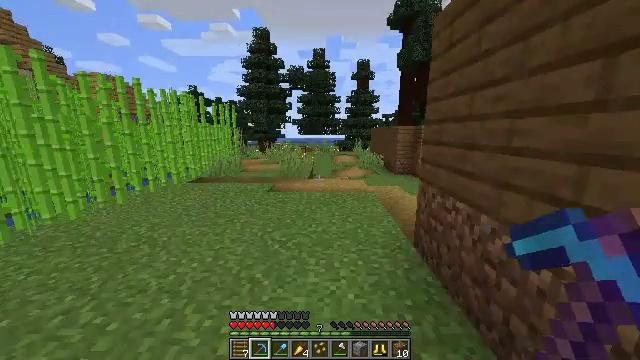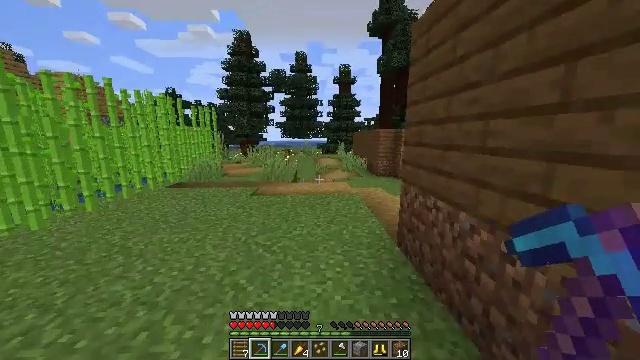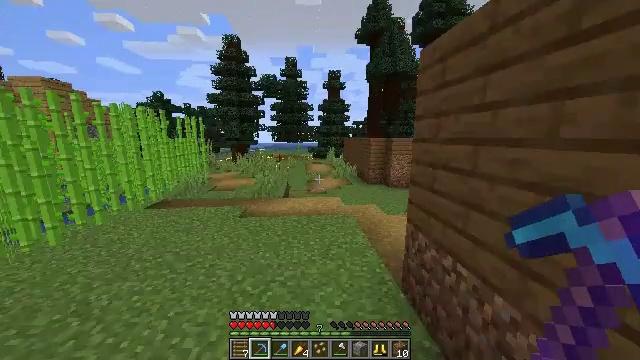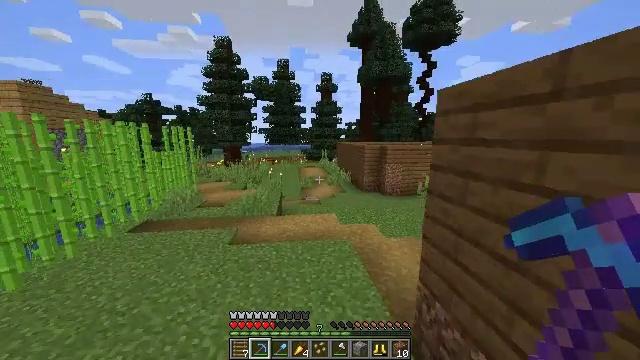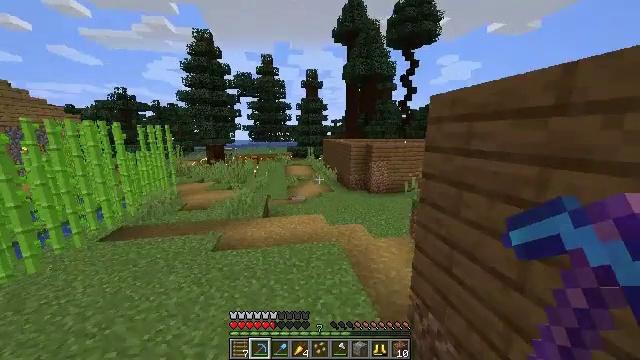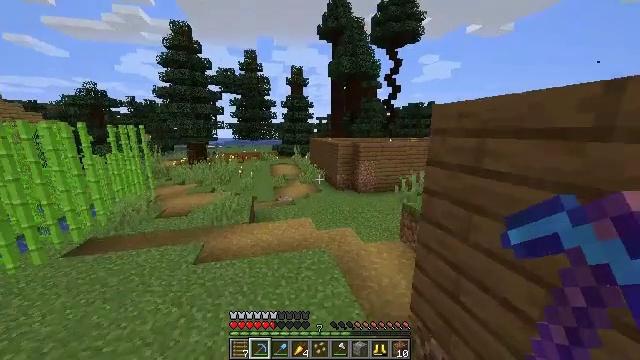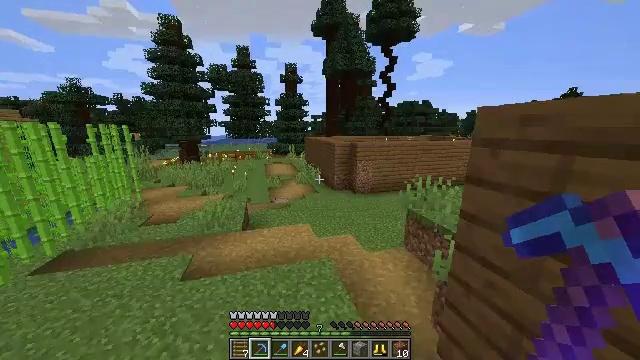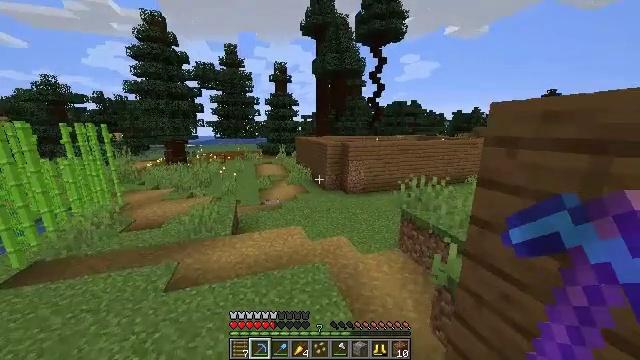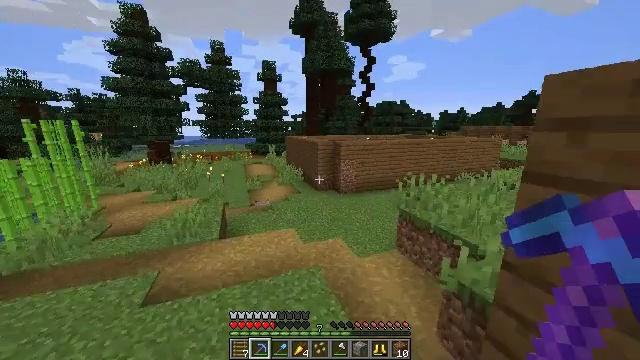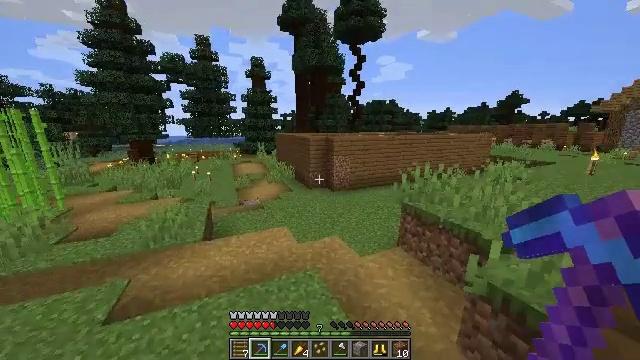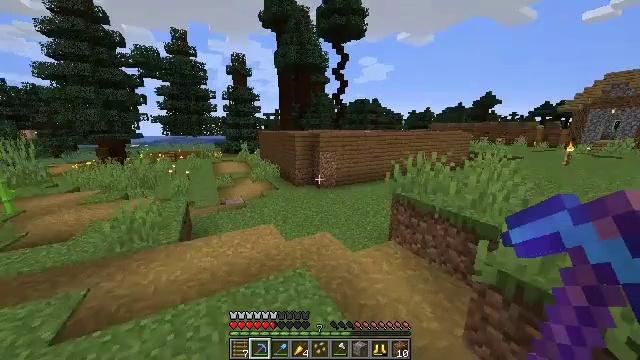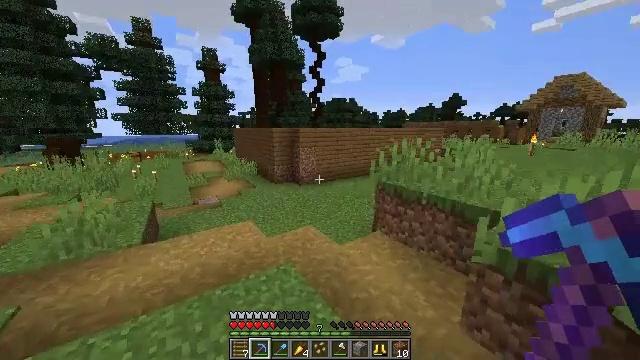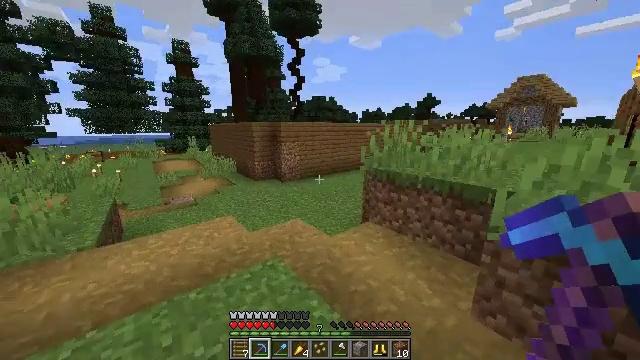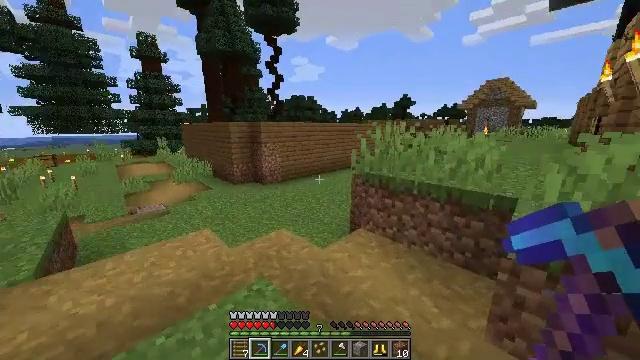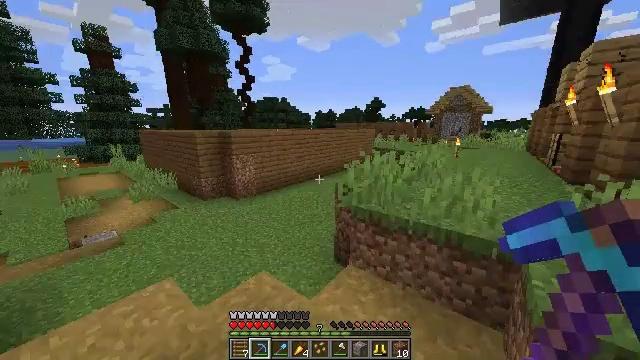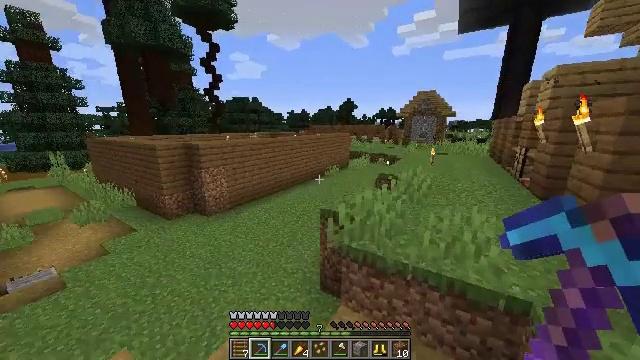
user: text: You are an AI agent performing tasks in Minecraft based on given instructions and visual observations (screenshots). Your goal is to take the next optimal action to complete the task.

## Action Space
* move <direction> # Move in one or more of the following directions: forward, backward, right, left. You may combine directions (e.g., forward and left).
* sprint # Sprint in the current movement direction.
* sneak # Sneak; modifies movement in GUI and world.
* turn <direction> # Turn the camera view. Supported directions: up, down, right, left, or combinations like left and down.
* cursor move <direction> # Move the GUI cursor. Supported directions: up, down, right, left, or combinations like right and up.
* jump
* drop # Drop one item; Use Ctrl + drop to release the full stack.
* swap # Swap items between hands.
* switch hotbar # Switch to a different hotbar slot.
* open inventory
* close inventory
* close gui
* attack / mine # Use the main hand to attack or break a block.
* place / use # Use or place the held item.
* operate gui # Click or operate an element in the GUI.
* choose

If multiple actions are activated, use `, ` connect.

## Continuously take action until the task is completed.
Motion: motion action
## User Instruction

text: Get the materials to craft an ender chest.
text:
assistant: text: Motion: move forward, sprint, turn right, jump
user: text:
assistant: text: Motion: move forward, sprint, turn right, jump
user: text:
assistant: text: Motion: move forward, sprint, turn right, jump
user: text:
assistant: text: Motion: move forward, sprint, turn right, jump
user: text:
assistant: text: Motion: move forward, sprint, turn right, jump
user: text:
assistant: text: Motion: move forward, sprint, turn right, jump
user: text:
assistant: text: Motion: move forward, sprint, turn right, jump
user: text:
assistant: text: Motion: move forward, sprint, turn right, jump
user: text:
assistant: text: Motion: move forward, sprint, turn right, jump
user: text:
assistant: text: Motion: move forward, sprint, turn right, jump
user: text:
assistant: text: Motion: move forward, sprint, turn right, jump
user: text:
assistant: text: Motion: move forward, sprint, turn right, jump
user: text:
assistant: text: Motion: move forward, sprint, turn right, jump
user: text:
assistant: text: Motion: move forward, sprint, turn right, jump
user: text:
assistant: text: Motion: move forward, sprint, turn right, jump
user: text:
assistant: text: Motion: move forward, sprint, turn right, jump
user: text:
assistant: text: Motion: move forward, sprint, turn right, jump
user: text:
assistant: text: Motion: move forward, sprint, turn right, jump
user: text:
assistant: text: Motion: move forward, sprint, jump
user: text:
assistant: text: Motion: move forward, sprint, turn right, jump
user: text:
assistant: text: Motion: move forward, sprint, turn right, jump
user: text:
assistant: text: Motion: move forward, sprint, turn right, jump
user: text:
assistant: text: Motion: move forward, sprint, jump
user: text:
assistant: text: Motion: move forward, sprint, jump
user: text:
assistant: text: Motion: move forward, sprint, turn right, jump
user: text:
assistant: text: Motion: move forward, sprint, turn right, jump
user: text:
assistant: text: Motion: move forward, sprint, turn right, jump
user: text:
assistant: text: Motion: move forward, sprint, jump
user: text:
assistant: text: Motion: move forward, sprint, jump
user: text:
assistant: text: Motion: move forward, sprint, jump